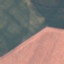
Label: AnnualCrop